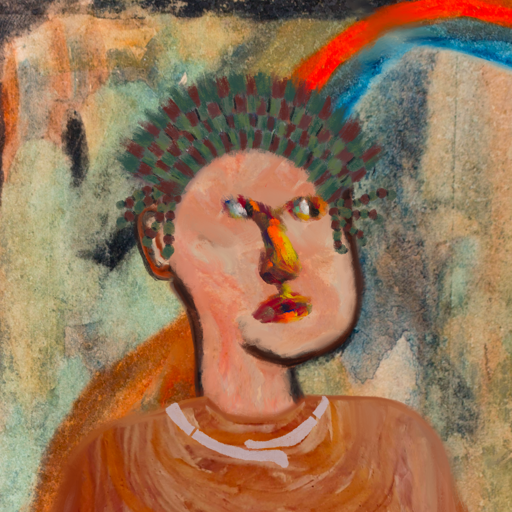
Background: Childish, Head And Neck Side: Roy_Bahadur, Face Side: An_Impression, Bust: Pious_Lady, Hair Side: Blank, Head Accessory: After_Raid_Crown, Second Necklace: Blank, Necklace: Hypocrite_2, Baby: Blank